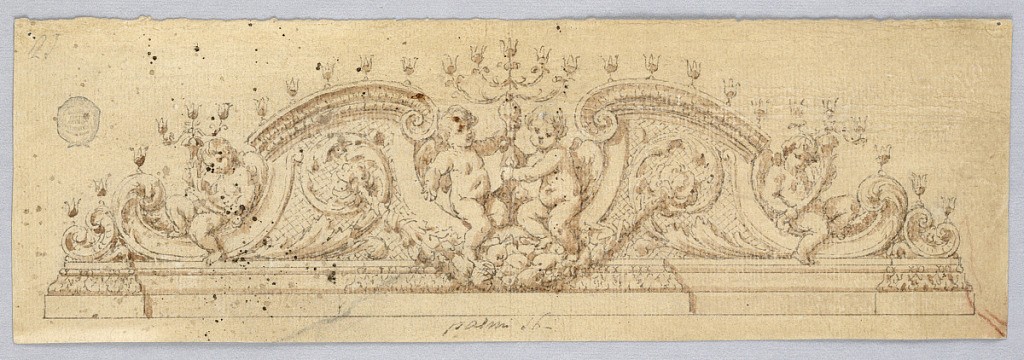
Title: Project for a Crest with Candle Sockets
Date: early 19th century
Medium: Pen and ink, brush and sepia, watercolor on paper
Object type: Drawing
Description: Crest in the shape of a broken pediment with putti sitting between scrolls.